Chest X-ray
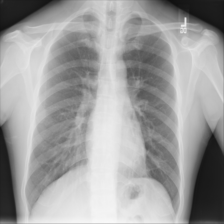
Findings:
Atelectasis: negative
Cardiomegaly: negative
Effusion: negative
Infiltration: negative
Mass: negative
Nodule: negative
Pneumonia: negative
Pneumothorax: negative
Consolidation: negative
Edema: negative
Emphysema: negative
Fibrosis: negative
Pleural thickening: negative
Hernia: negative